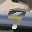
Label: 9